Aerial crown-view tile of a tropical tree (Barro Colorado Island, Panama), acquired 20240716:
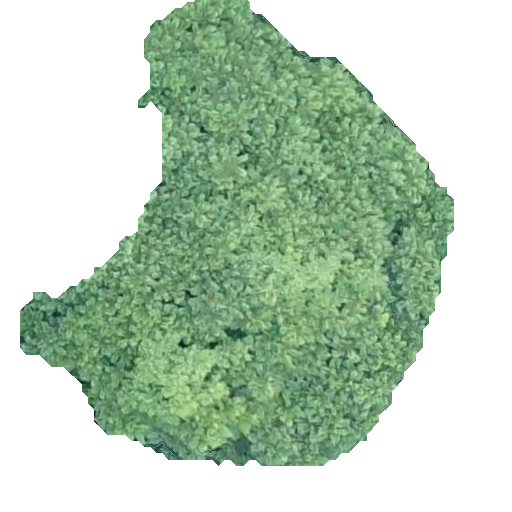
Species: Jacaranda copaia
GBIF accepted scientific name: Jacaranda copaia
Crown area: 197.613 m²